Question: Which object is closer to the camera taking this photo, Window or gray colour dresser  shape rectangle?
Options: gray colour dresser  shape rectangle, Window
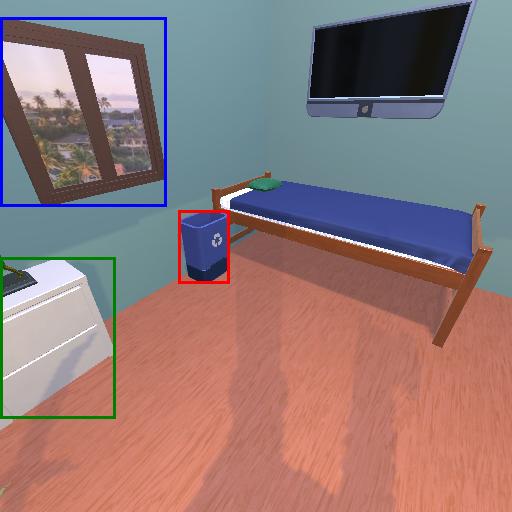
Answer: gray colour dresser  shape rectangle